Question: I have downloaded sample code for SQLite learning. I'm using Xcode 6.1.1 and iPhone 6 plus simulator. After running app on simulator I'm getting 'DB Error : unknown error' from query execution. Below is part of code where I'm getting warning as 'Comparison of constant 101 with expression of type 'BOOL' (aka 'bool') is always false.'
'''
// Execute the query.
BOOL executeQueryResults = sqlite3_step(compiledStatement);
if (executeQueryResults == SQLITE_DONE) {
// Keep the affected rows.
self.affectedRows = sqlite3_changes(sqlite3Database);
// Keep the last inserted row ID.
self.lastInsertedRowID = sqlite3_last_insert_rowid(sqlite3Database);
}
else {
// If could not execute the query show the error message on the debugger.
NSLog(@"DB Error: %s", sqlite3_errmsg(sqlite3Database));
}
'''
What might be fix for this?

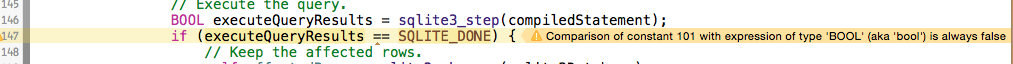
Answer: Checking condition for directly solved the problem :
'''
// Execute the query.
// BOOL executeQueryResults = sqlite3_step(compiledStatement);
// if (executeQueryResults == SQLITE_DONE) {
if (sqlite3_step(compiledStatement)) {
// Keep the affected rows.
self.affectedRows = sqlite3_changes(sqlite3Database);
// Keep the last inserted row ID.
self.lastInsertedRowID = sqlite3_last_insert_rowid(sqlite3Database);
}
else {
// If could not execute the query show the error message on the debugger.
NSLog(@"DB Error: %s", sqlite3_errmsg(sqlite3Database));
}
'''